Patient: sex F, age 74
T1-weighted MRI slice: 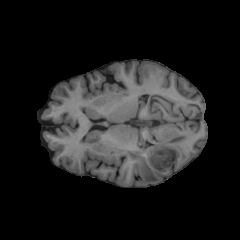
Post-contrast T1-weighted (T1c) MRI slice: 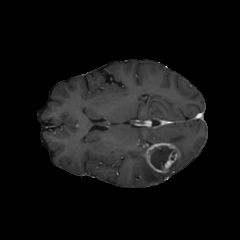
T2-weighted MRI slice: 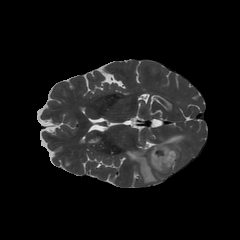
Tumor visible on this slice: yes
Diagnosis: Glioblastoma, IDH-wildtype
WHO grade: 4